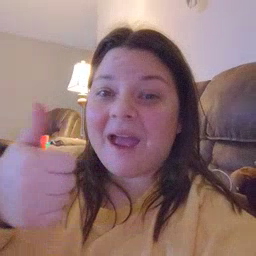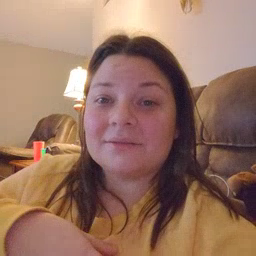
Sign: any